Question: I'm working in a stickers/decals app and I want to know if there is any library available which is similar to viber's sticker gridview? You see, there is an irregular shaped imageview item with auto adjusting rows and columns.

Thanks,
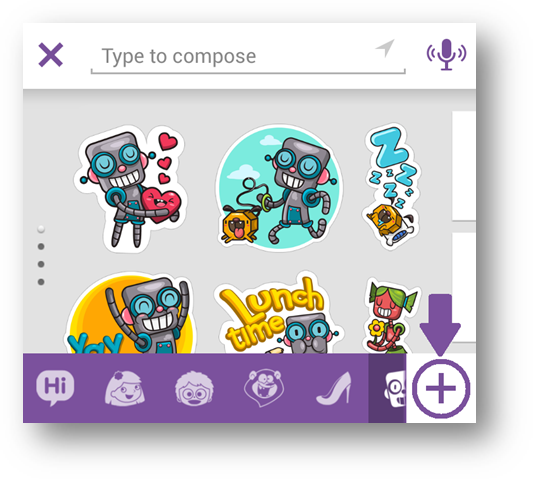
Answer: Here:
<URL>
with this library you can get autoadjusting gridview